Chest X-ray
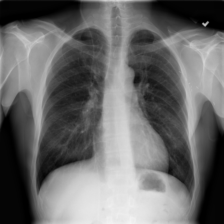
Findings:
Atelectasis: negative
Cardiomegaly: negative
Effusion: negative
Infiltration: negative
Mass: negative
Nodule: negative
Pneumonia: negative
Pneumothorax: negative
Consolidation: negative
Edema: negative
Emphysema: negative
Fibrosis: negative
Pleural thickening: negative
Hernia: negative